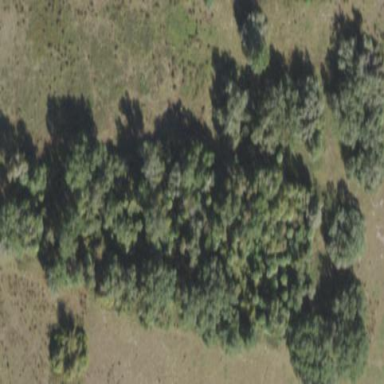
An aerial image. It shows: Mixed leaf woodland.